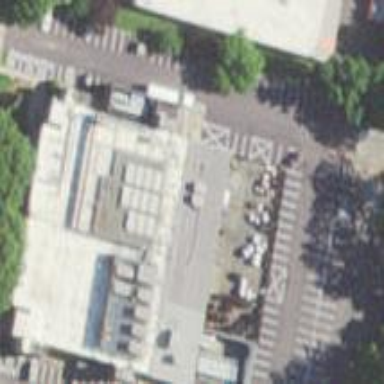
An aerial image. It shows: Commercial building.